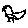
Label: bird